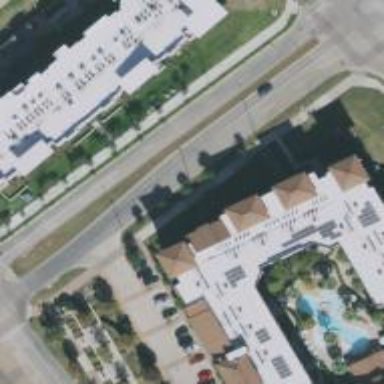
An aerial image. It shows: Tertiary road with separate sidewalks.